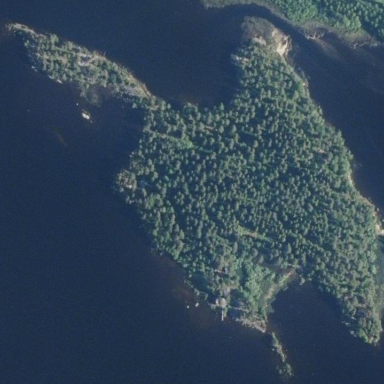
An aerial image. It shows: Islet.